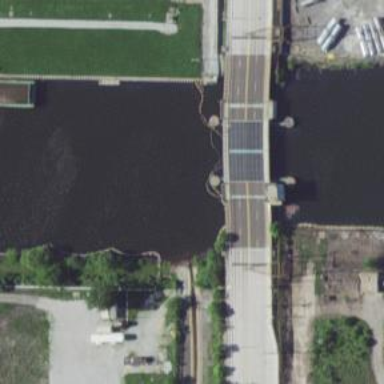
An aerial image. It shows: Primary highway with movable bascule bridge.